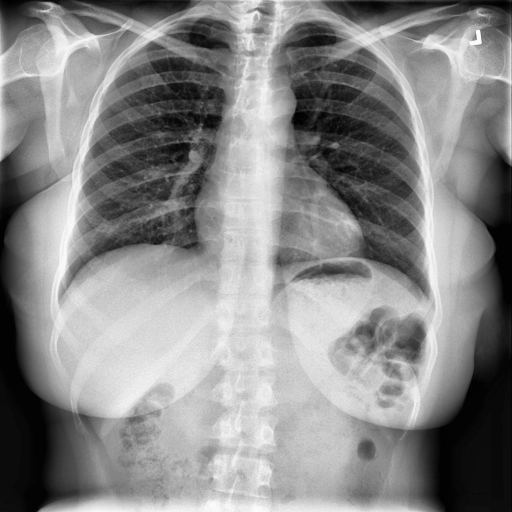
Finding: NORMAL